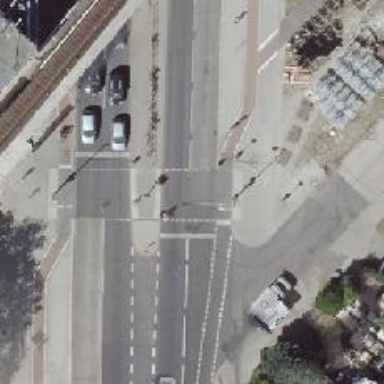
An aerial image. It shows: Traffic signals at road crossing.